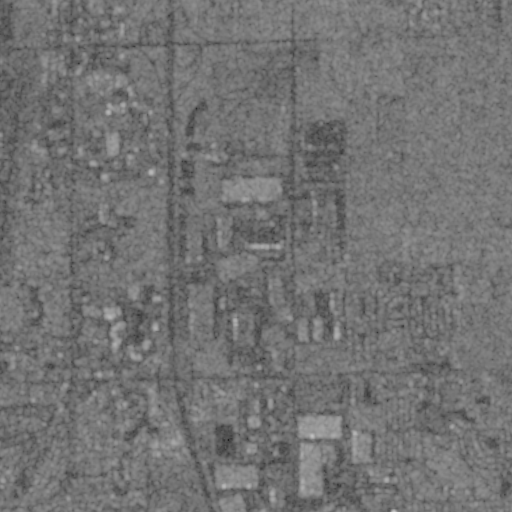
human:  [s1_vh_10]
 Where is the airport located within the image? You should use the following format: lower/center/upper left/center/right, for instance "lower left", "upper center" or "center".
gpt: The airport is located in the upper left of the image.
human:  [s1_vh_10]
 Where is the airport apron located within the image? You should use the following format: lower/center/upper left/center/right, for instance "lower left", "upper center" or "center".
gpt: The airport apron is located in the upper left of the image.
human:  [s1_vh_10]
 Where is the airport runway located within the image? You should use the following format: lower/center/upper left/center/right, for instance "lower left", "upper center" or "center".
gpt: The airport runway is located in the upper left of the image.
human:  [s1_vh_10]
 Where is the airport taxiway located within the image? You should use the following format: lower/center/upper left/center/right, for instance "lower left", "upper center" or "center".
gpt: The airport taxiway is located in the upper left of the image.
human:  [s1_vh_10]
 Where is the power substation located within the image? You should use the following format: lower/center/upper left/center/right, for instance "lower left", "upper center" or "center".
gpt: The power substation is located in the center of the image.
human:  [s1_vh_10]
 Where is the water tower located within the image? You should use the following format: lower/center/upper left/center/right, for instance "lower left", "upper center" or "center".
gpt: The water tower is located in the center of the image.
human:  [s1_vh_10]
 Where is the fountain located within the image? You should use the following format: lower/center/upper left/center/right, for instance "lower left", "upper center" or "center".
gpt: The fountain is located in the lower left of the image.
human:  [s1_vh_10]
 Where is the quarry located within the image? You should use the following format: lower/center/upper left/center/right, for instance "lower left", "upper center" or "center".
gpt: There is no quarry in the image.

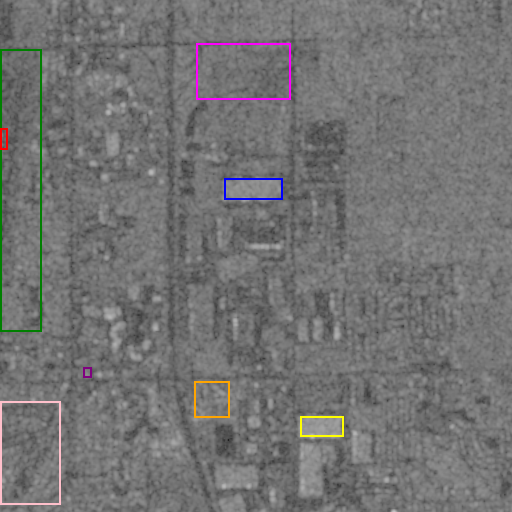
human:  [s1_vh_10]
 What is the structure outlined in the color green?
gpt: The structure outlined in green is an airport.
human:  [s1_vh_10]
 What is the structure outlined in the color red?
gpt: The structure outlined in red is an airport apron.
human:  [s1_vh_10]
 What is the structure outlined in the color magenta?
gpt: The structure outlined in magenta is a crop field.
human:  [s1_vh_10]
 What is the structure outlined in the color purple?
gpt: The structure outlined in purple is a gas station.
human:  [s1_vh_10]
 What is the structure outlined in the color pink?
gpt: The structure outlined in pink is a park.
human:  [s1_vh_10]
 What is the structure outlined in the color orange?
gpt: The structure outlined in orange is a parking lot.
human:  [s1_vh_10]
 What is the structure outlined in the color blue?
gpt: The structure outlined in blue is a building.
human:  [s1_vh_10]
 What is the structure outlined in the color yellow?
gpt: The structure outlined in yellow is a building.
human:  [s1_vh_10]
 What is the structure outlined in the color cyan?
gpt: There is no cyan outline.